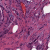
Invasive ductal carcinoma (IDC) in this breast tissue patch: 1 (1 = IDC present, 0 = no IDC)